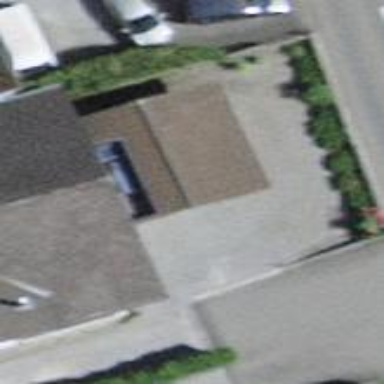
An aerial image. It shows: View of roof of building.